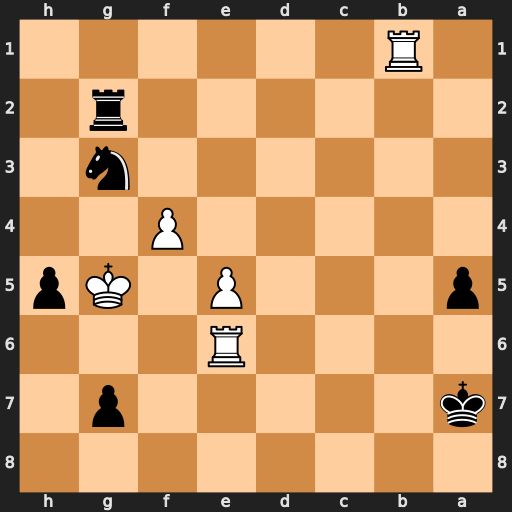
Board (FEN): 8/k5p1/4R3/p3P1Kp/5P2/6n1/6r1/1R6
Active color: b
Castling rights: -
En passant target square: -
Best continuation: Ne2+ Kf5 Nd4+ Ke4 Nxe6